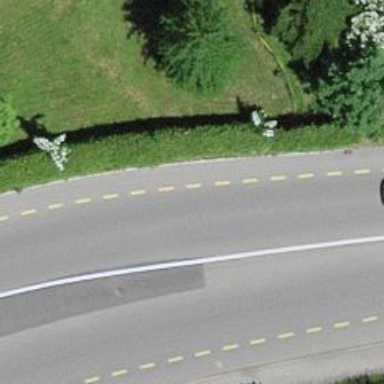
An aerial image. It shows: Hedge acting as barrier.